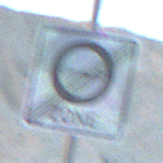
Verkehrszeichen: EndeUmweltzone
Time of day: SunriseSunset
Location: Outdoor (Beach)
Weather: PartlyCloudy
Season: NotSpecified
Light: Natural